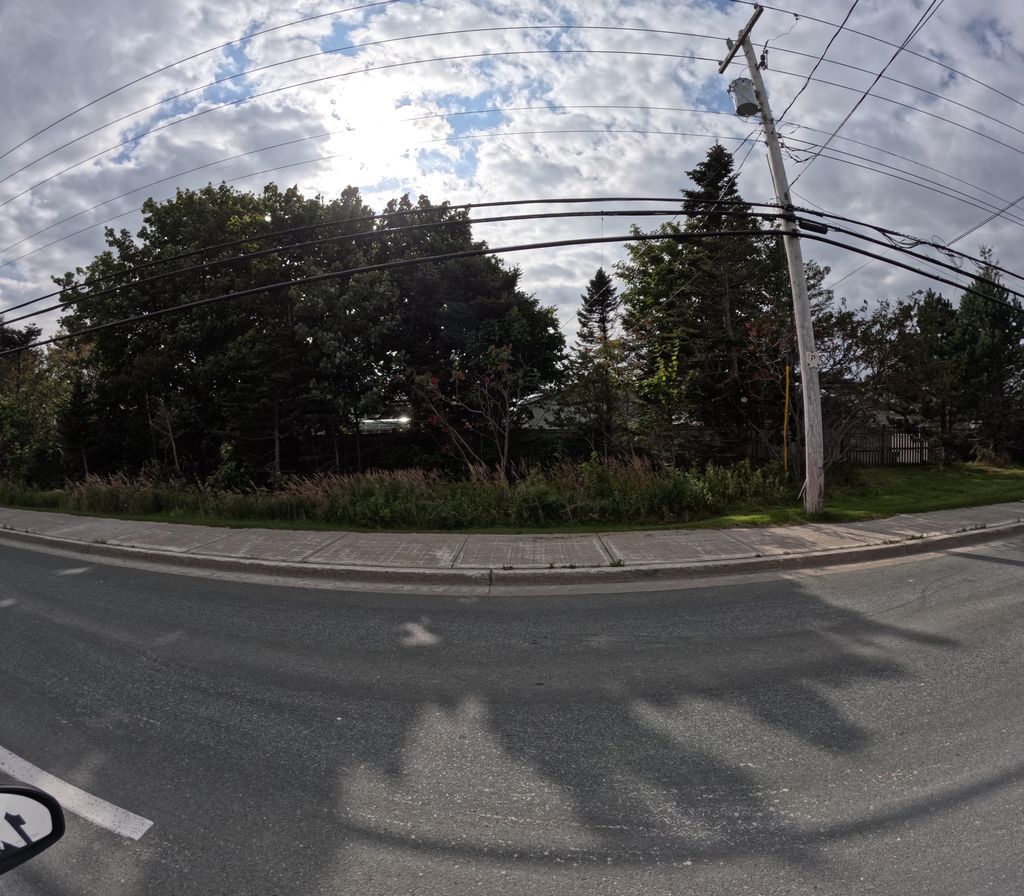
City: st_johns